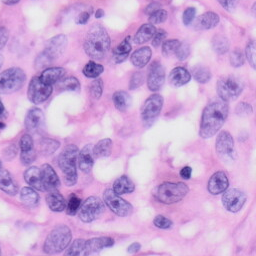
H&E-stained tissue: Skin